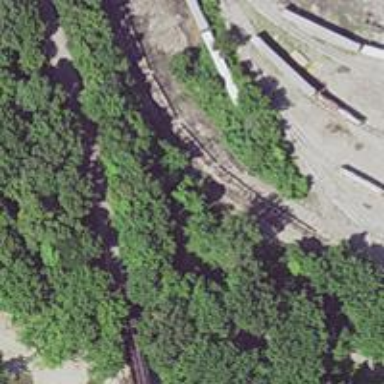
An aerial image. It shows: Rail spur service.